Field crop: tomato
Growth stage: 1
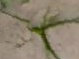
Species: cyperus